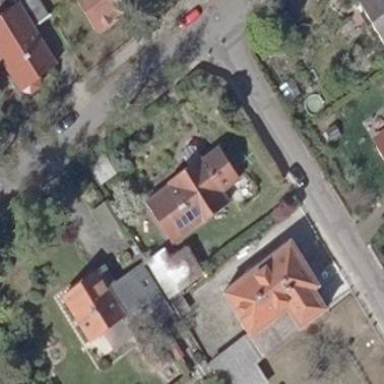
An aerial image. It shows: Detached building with red roof made of roof tiles.